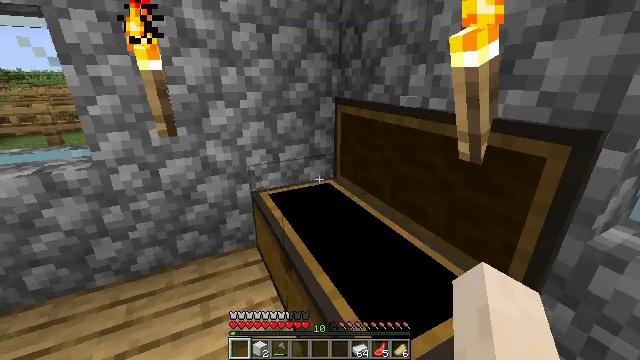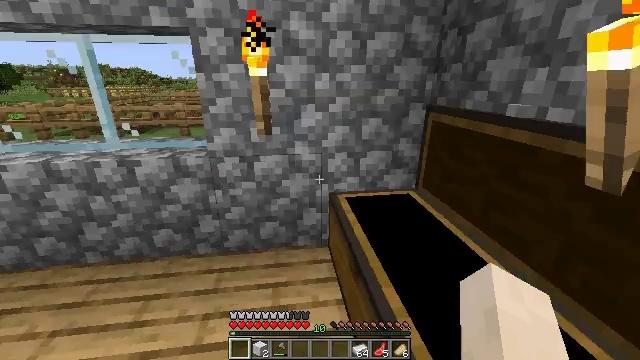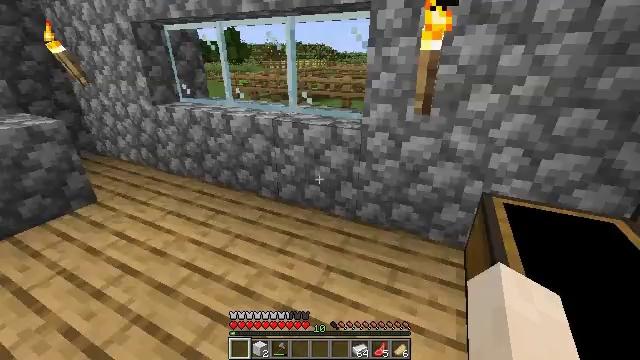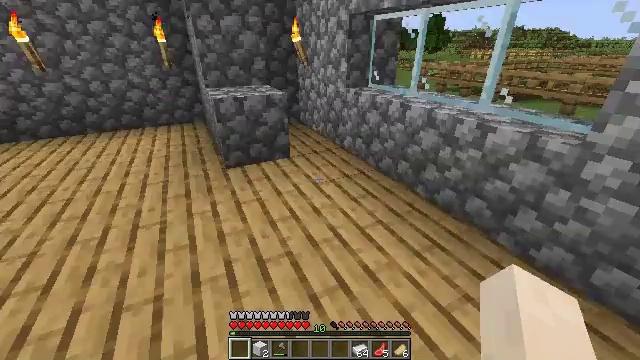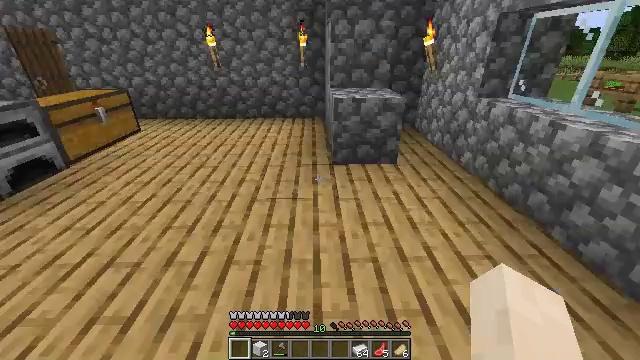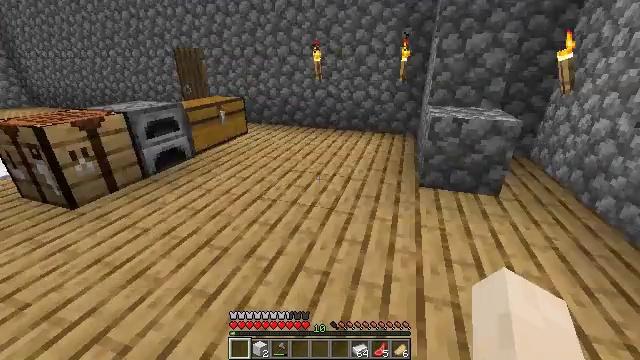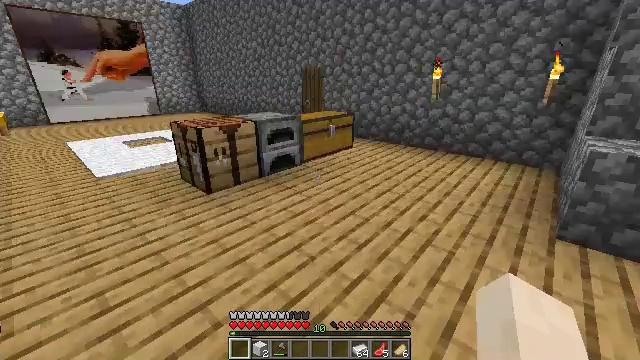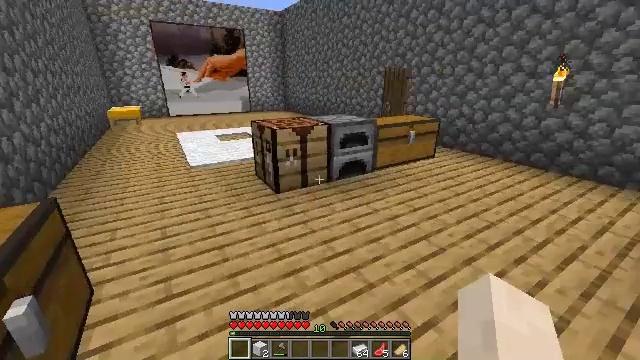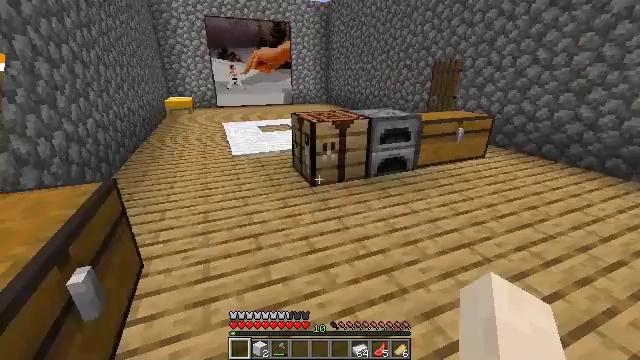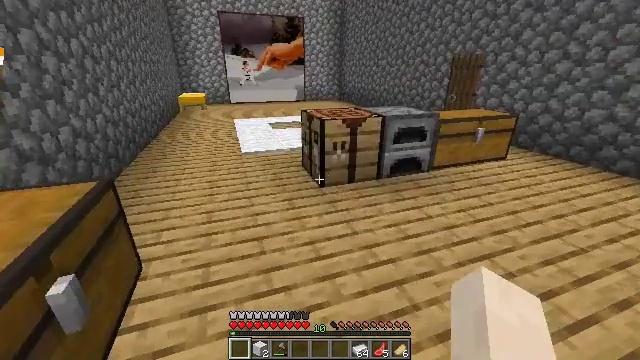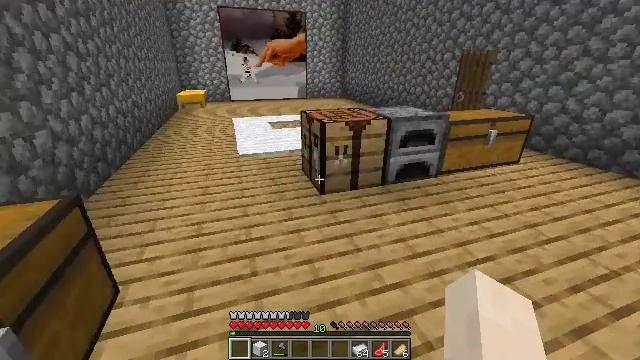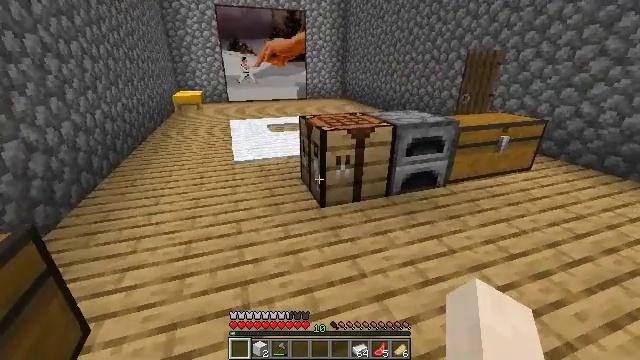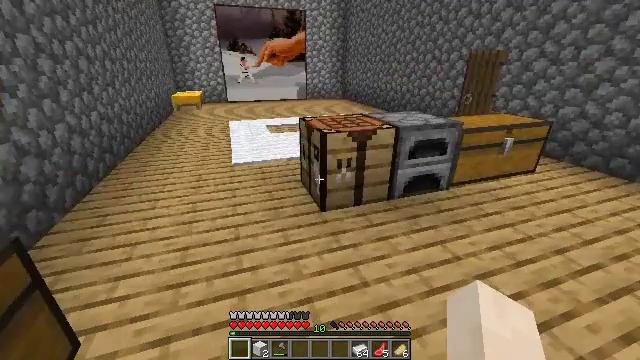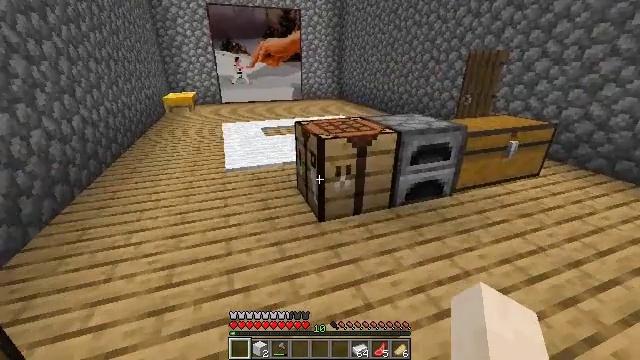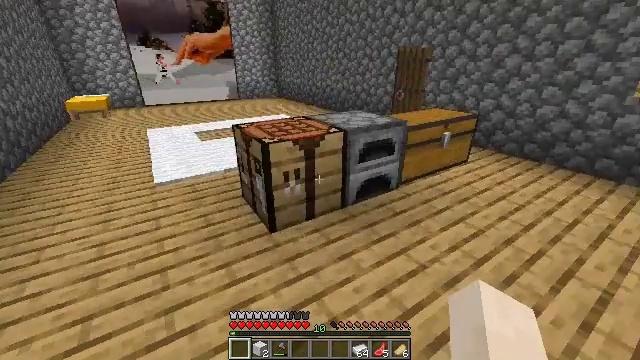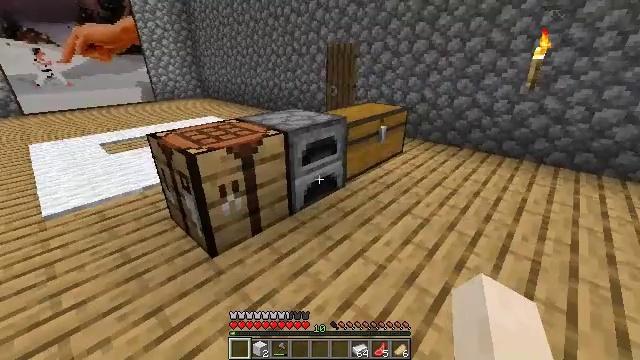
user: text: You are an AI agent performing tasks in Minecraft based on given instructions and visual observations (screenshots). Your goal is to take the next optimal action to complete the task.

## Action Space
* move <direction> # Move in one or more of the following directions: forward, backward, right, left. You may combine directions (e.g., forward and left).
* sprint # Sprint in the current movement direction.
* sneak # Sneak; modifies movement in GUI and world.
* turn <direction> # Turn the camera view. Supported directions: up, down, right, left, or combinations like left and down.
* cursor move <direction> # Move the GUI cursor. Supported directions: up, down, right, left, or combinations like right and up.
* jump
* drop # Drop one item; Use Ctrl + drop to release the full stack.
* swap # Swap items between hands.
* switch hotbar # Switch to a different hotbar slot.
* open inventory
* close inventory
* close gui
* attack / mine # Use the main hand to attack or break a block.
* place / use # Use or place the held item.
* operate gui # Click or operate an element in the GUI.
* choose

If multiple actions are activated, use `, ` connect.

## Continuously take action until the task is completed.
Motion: motion action
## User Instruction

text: Open the crafting table to craft a white carpet.
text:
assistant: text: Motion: turn left and up
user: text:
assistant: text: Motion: turn left and down
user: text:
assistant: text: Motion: turn left and down
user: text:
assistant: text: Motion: turn left
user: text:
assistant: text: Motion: move forward, turn left and up
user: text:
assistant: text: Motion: move forward, turn left and up
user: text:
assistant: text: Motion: move forward, turn left
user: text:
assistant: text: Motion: move forward, turn left and down
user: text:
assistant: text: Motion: move forward, turn left
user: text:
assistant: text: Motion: move forward
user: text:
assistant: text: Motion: move forward
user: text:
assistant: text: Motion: move forward
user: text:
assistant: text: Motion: move forward
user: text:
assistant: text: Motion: move forward, turn right
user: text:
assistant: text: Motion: move forward, turn right
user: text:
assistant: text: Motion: move forward and move right
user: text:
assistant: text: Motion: move forward and move right, turn left and down
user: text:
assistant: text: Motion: move forward and move right, turn left
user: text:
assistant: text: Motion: move forward
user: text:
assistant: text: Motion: turn left
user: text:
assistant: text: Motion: turn left
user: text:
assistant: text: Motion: no_op
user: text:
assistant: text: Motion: use / place
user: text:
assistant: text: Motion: use / place
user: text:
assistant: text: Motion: use / place
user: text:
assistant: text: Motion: turn left, use / place
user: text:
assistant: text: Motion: no_op
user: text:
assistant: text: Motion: open gui
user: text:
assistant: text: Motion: no_op
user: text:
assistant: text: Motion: cursor move left and up